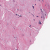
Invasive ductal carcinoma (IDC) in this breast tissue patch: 0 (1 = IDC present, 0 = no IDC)